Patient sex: M
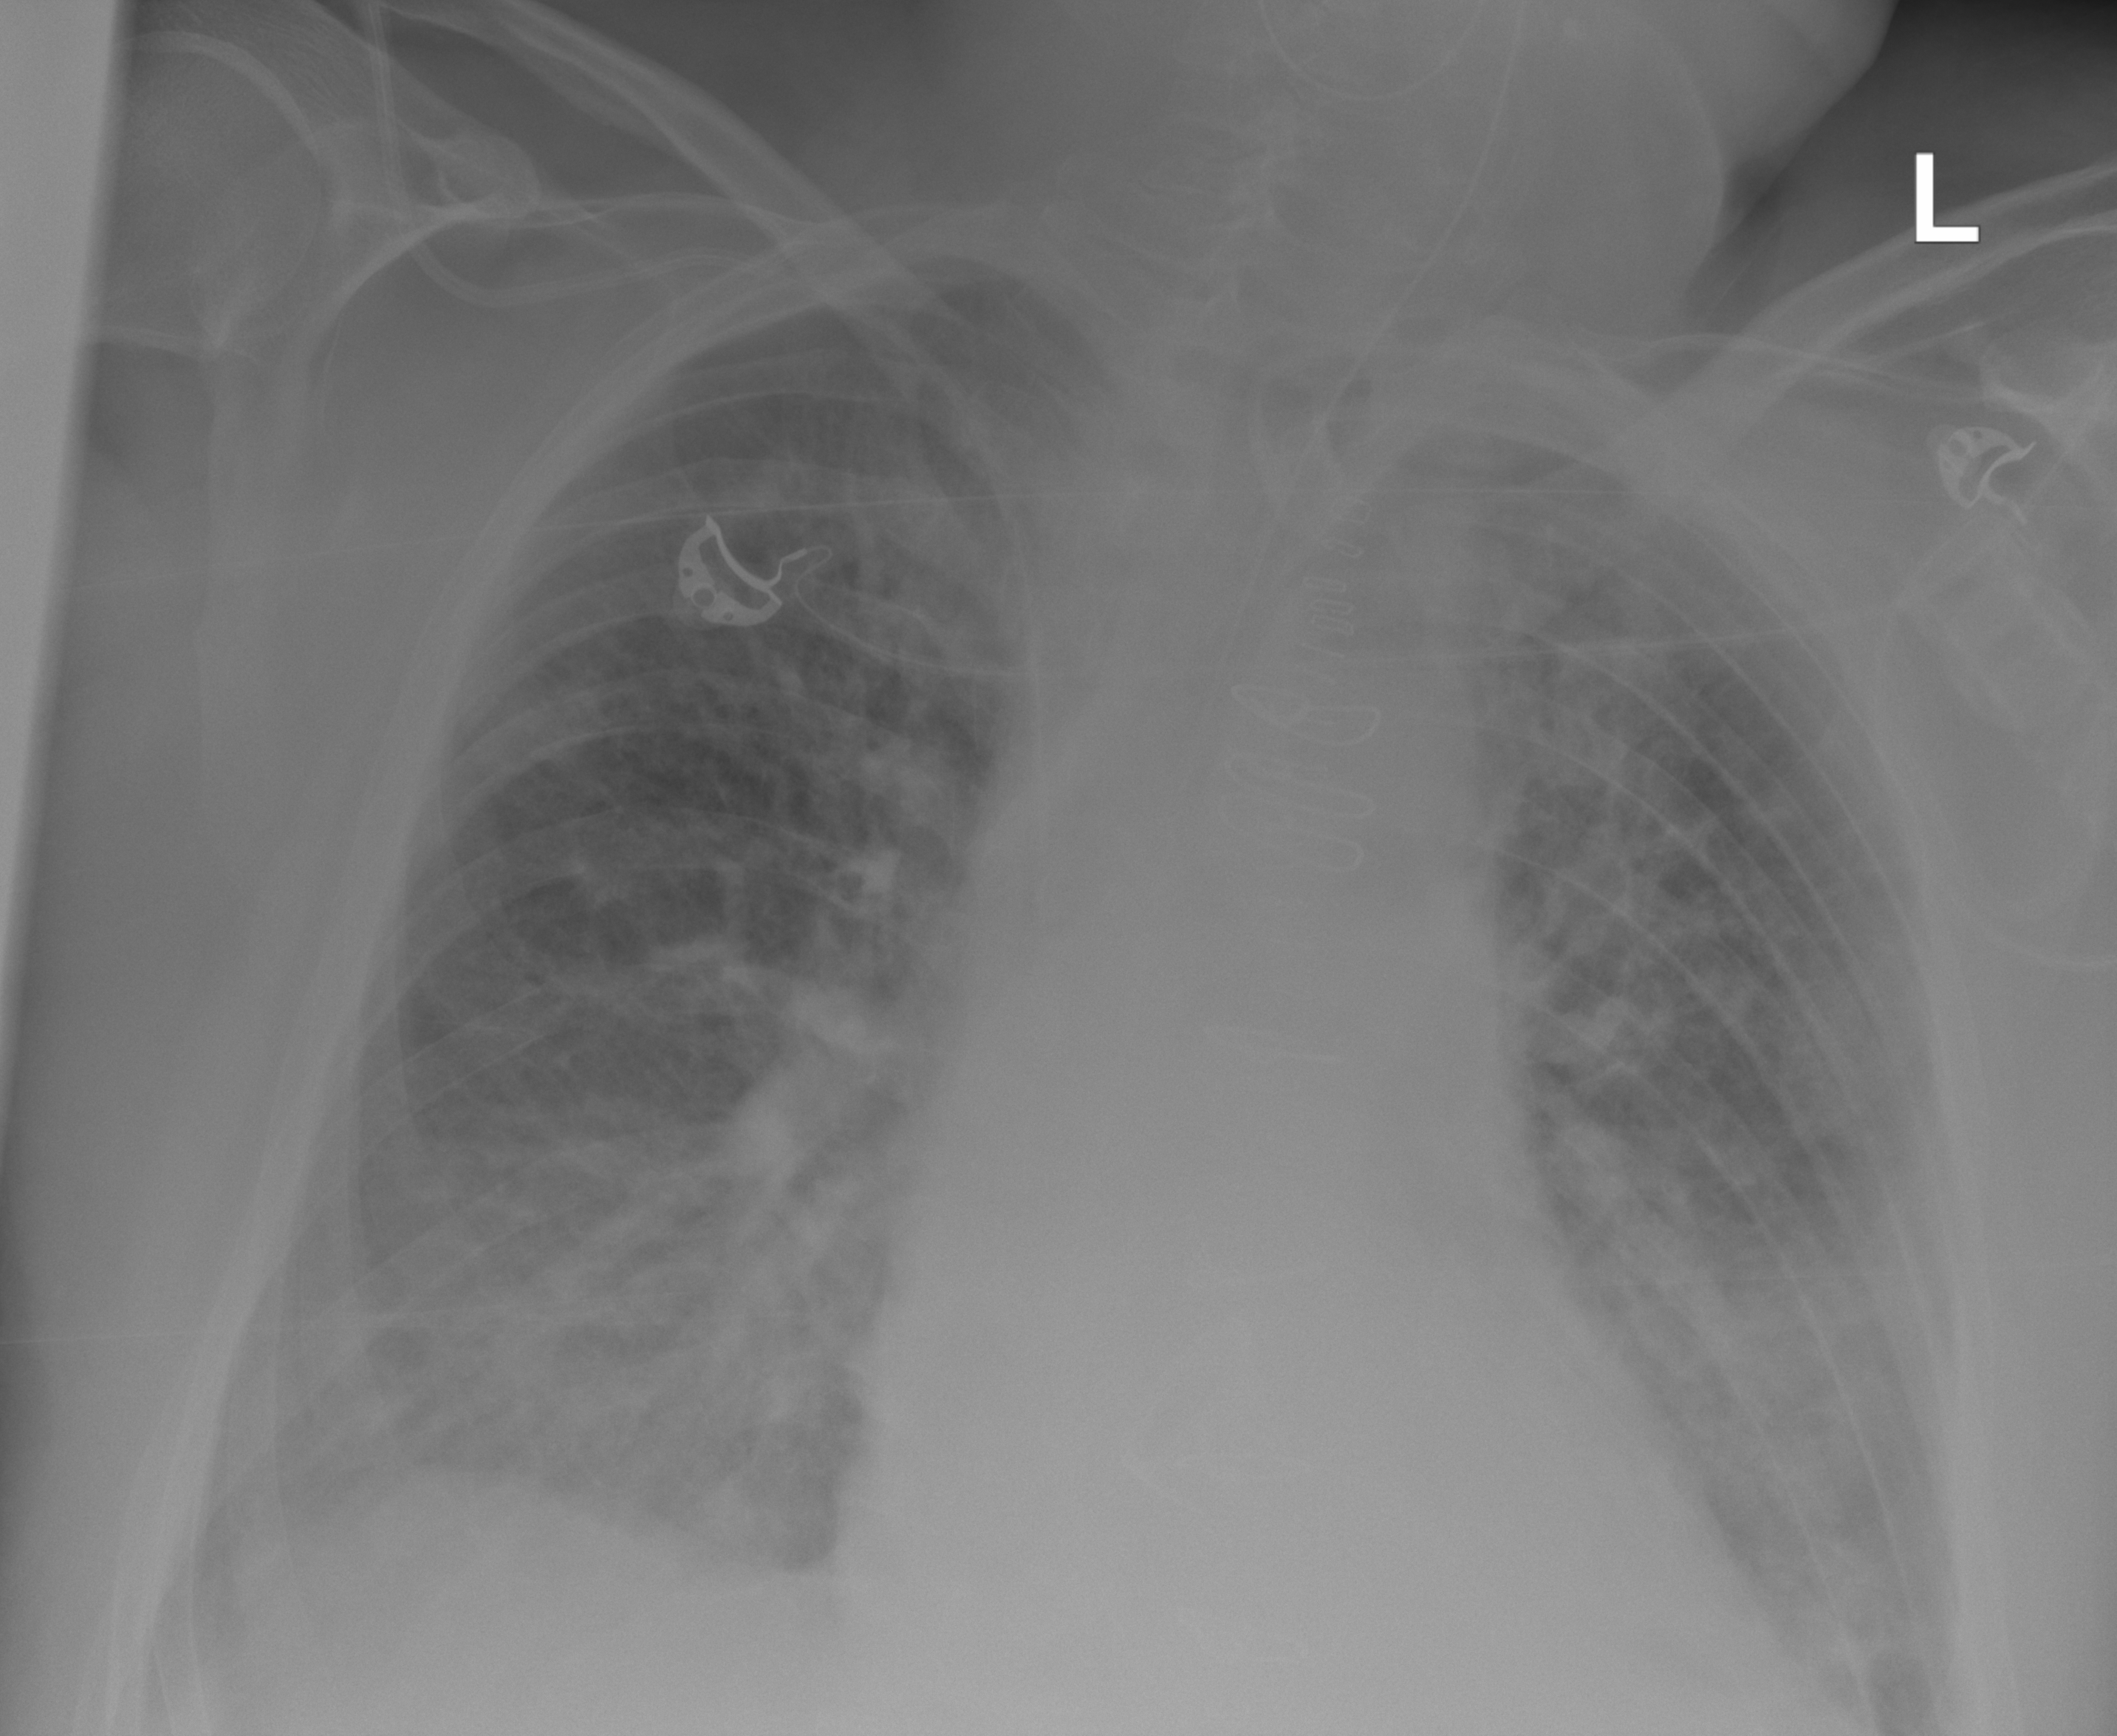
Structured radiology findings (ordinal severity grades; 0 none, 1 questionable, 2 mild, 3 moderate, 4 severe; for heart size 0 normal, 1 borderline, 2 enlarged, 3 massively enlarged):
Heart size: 1
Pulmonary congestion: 2
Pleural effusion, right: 0
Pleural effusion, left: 0
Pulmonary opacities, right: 3
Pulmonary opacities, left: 3
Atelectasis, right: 2
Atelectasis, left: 2